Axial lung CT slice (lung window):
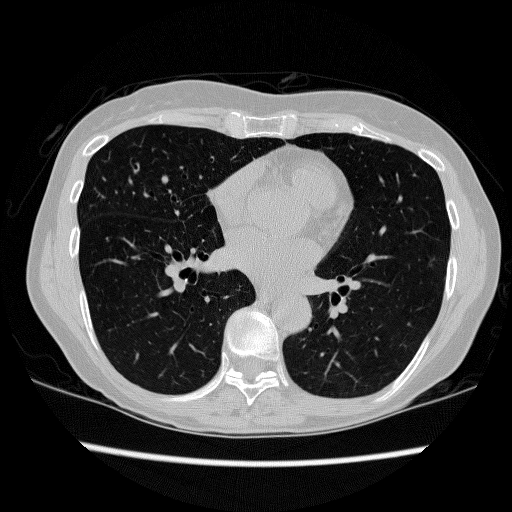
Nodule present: no